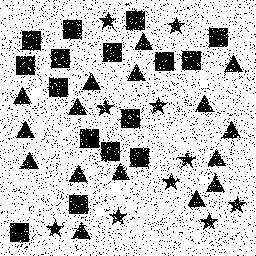
Squares: 16
Triangles: 16
Stars: 10
Total shapes: 42